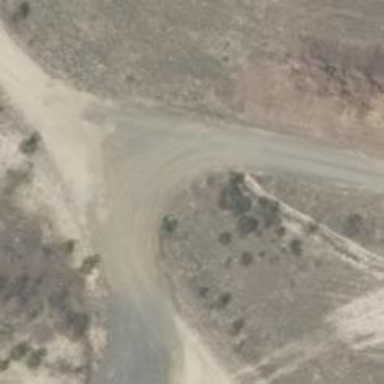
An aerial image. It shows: Gravel track with grade 2 quality.